Question: I've been trying to use a GUI I made in IntelliJ IDEAS GUI Designer in an applet I'm working on. I've gotten the thing to run when I just have one label inside my root JPanel but for some reason when I add more components I get the following error:
'''
java.lang.NullPointerException
at java.awt.Container.addImpl(Container.java:1095)
at java.awt.Container.add(Container.java:971)
at inputGui.$$$setupUI$$$(inputGui.java)
at inputGui.<init>(inputGui.java:25)
at HelloWorld.init(HelloWorld.java:11)
at sun.applet.AppletPanel.run(AppletPanel.java:435)
at java.lang.Thread.run(Thread.java:745)
'''
My class for the GUI 'inputGui.java' is laid out like this:
(I will mark the line where it breaks with: )
'''
public class inputGui extends JFrame {
private JPanel rootNode;
private JTextField id_field;
private JTextField mi_field;
private JTextField lastName_field;
private JTextField address_field;
//more declorations...
public inputGui() {//initialize GUI
super( "Hello World" );
setContentPane( rootNode );//!BROKEN - Line 25!
pack();
setDefaultCloseOperation( JFrame.EXIT_ON_CLOSE );
setVisible( false );
}
public JPanel getRootNode() {
return rootNode;
}
private void createUIComponents() {
// TODO: place custom component creation code here
}
}
'''
And I call it from my Applets 'init()' function:
'''
public class HelloWorld extends JApplet {
//Called when this applet is loaded into the browser.
public void init() {
//Execute a job on the event-dispatching thread; creating this applet's GUI.
inputGui frame = new inputGui();//just here to get a clearer error
try {
SwingUtilities.invokeAndWait(new Runnable() {
public void run() {
Container content = getContentPane();
inputGui frame = new inputGui();//init GUI
content.add(frame.getRootNode() );//add rootNode to JFRame
}
});
} catch (Exception e) {
System.err.println("createGUI didn't complete successfully");
}
}
}
'''
I just cant figure out why adding components suddenly creates a null pointer!. If its any help my elements are nested like this:

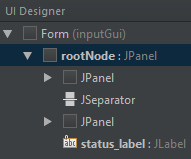
Answer: Code from inputGui.java
'''
private void createUIComponents() {
// TODO: place custom component creation code here
}
'''
You selected option "Custom Create" on some component in UI designer. You should create that component by yourself, otherwise it will fail. Uncheck that option and everything should be fine.
<URL>